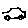
Label: car